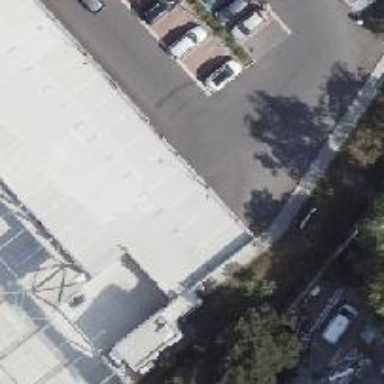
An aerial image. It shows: Entrance to multi-storey parking facility.